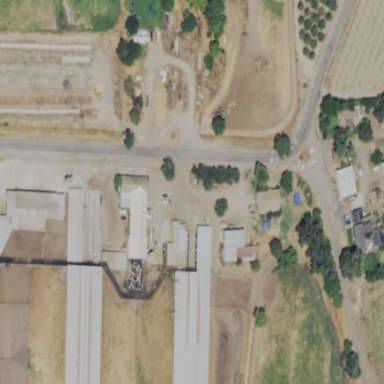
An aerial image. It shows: Farmyard area.